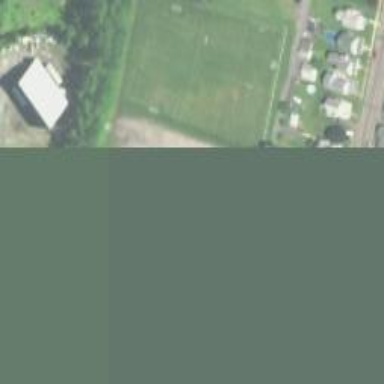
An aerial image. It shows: Soccer pitch designated for leisure and sports activities.